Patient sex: M
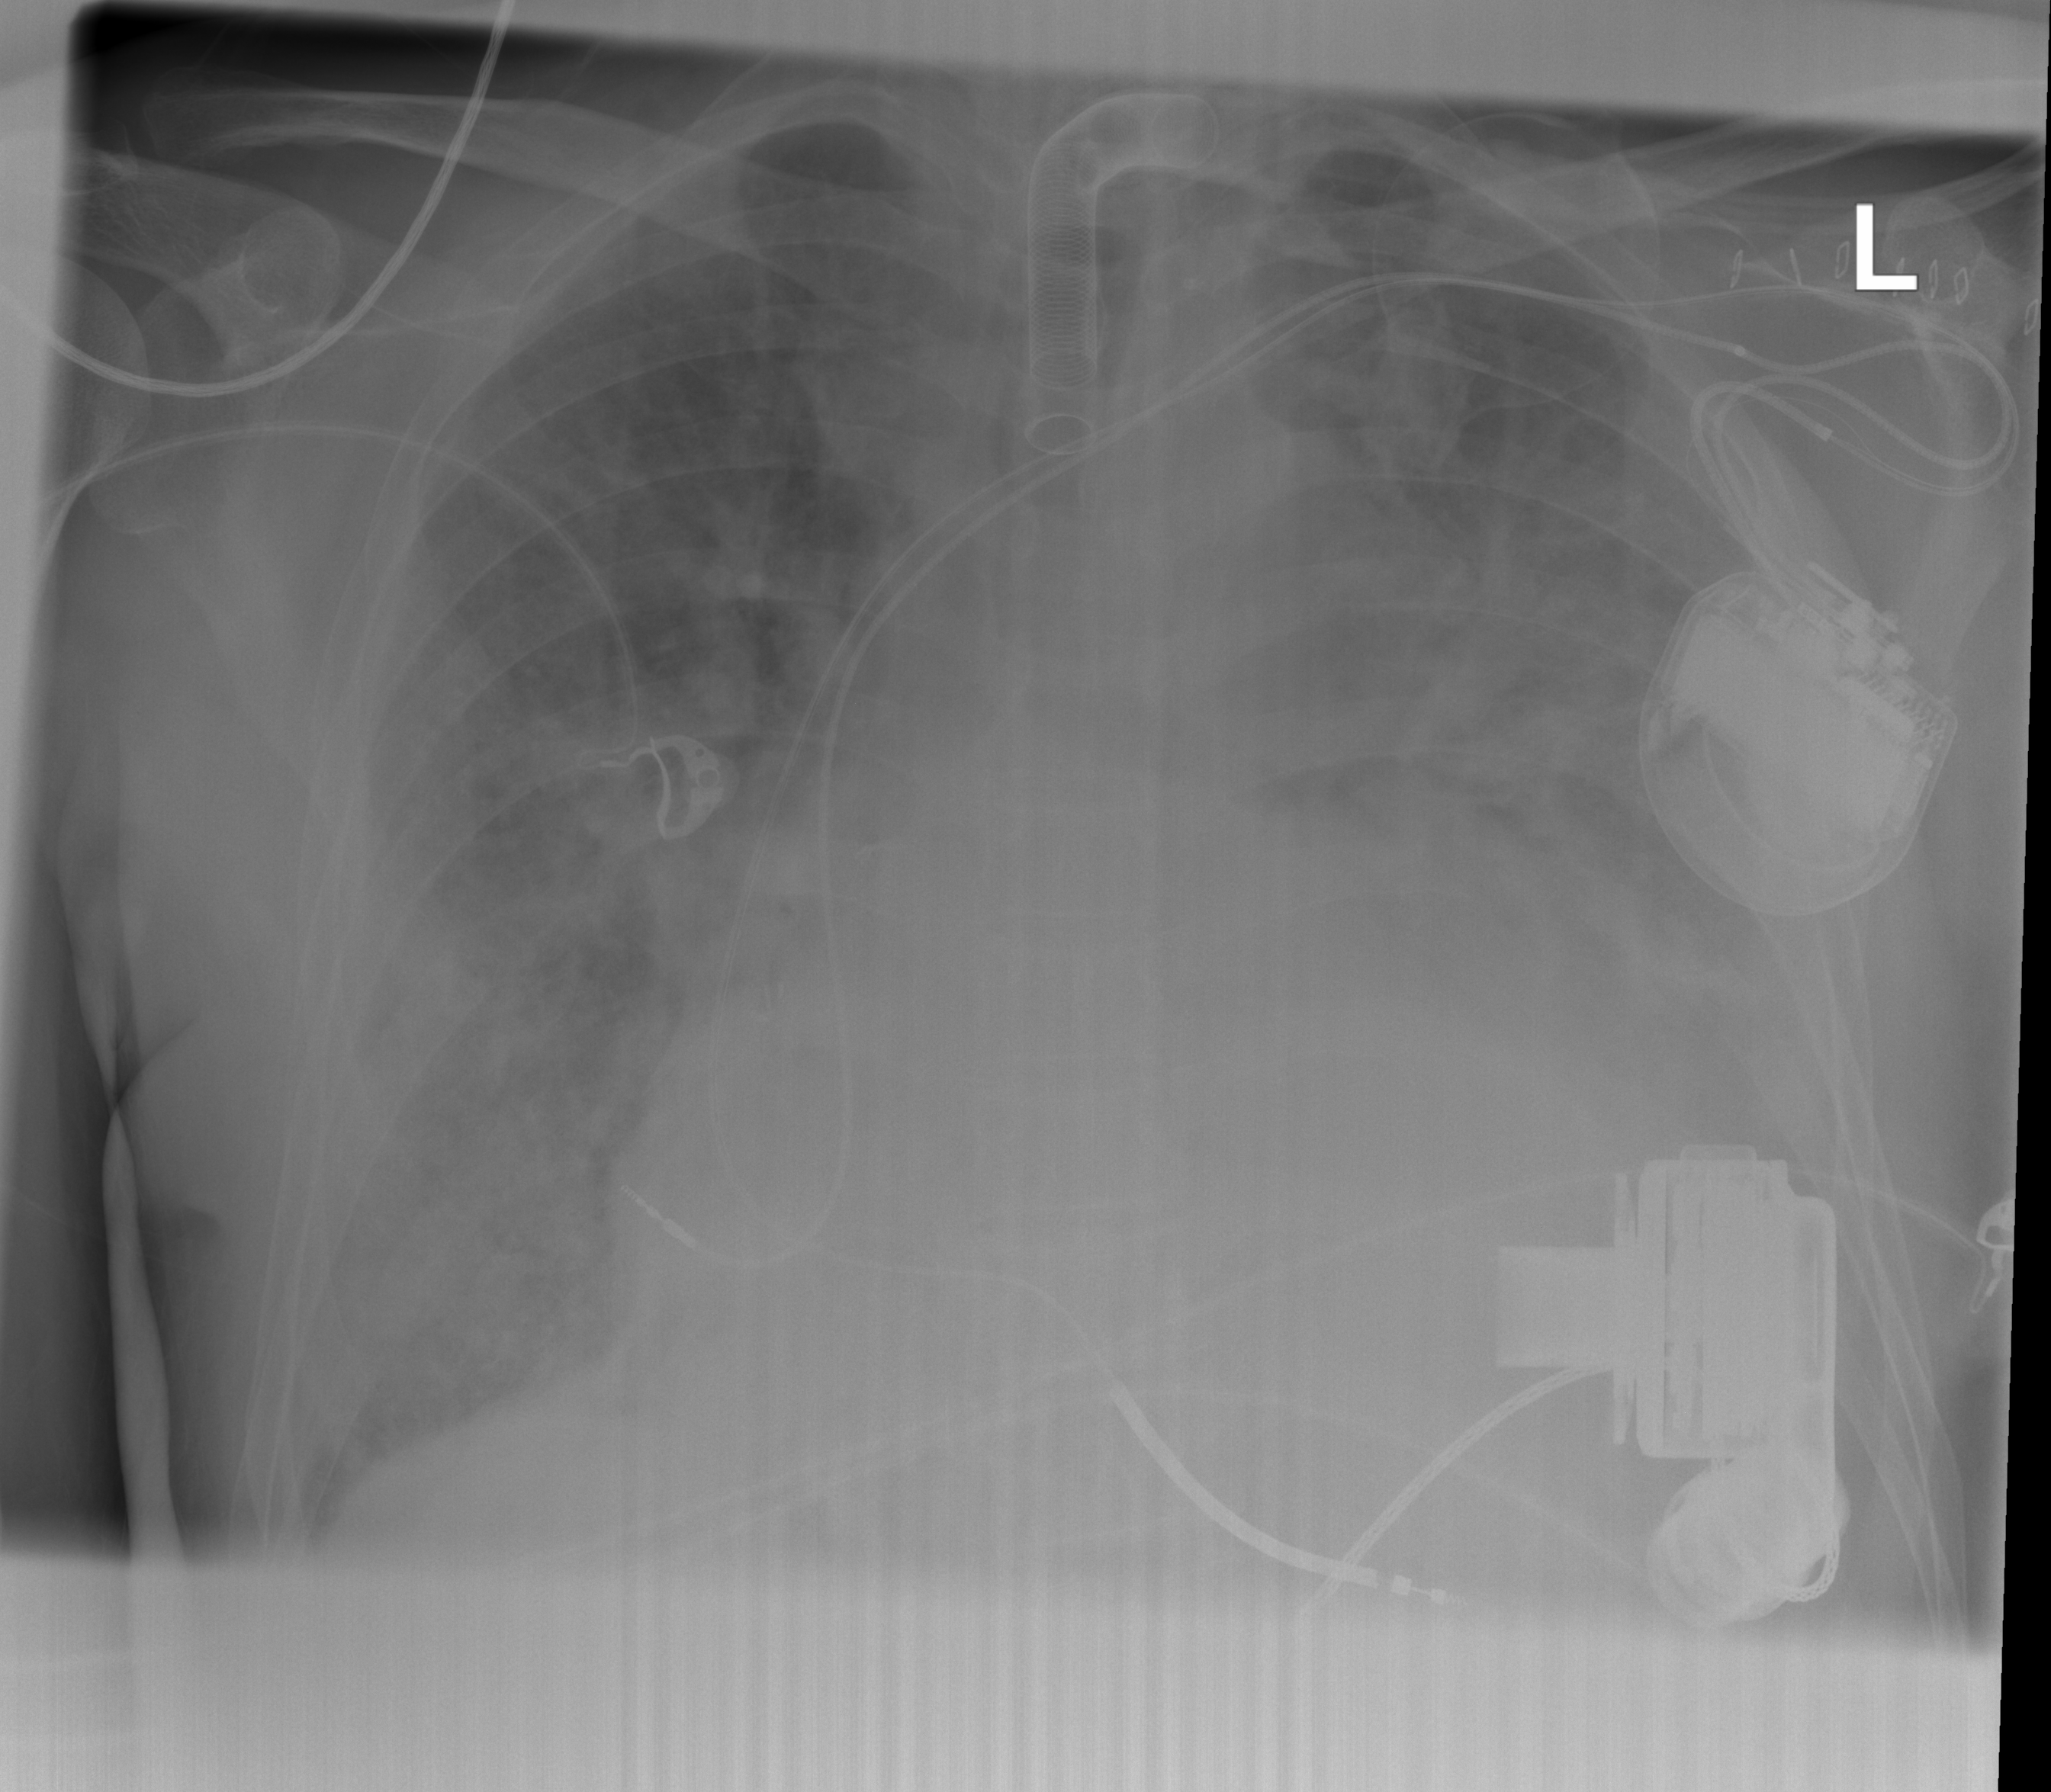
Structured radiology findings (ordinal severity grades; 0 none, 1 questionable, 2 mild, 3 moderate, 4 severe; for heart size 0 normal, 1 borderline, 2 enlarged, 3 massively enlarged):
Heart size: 2
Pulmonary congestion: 3
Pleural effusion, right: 0
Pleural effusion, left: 0
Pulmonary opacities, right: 3
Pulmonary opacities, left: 3
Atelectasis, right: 3
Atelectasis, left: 3